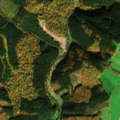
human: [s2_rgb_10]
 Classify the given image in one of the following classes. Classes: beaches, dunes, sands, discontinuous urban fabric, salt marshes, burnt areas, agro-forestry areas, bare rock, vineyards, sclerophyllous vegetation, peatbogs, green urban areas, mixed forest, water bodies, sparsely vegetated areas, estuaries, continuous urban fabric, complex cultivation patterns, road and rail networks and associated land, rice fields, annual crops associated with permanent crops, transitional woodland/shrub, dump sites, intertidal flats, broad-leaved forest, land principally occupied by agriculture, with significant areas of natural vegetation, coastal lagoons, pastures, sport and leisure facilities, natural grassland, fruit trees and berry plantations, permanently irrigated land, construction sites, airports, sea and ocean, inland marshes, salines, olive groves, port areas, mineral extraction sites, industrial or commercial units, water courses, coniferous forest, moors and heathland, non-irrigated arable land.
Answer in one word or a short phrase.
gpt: pastures, mixed forest